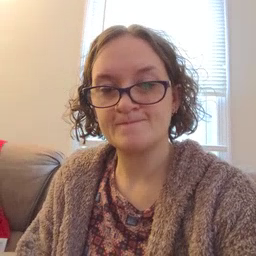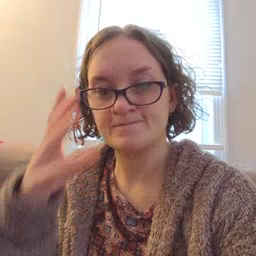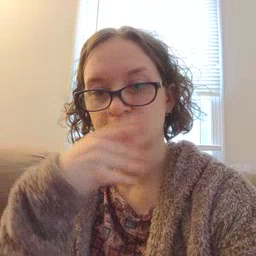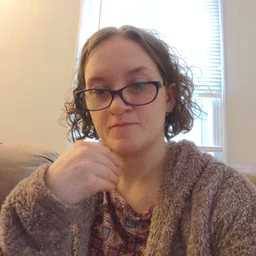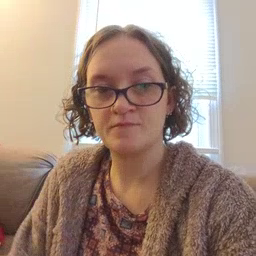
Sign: pretty